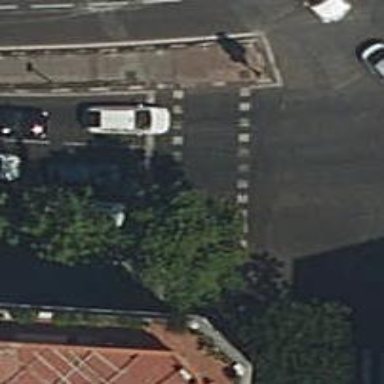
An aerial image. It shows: Zebra crossing with traffic signals.